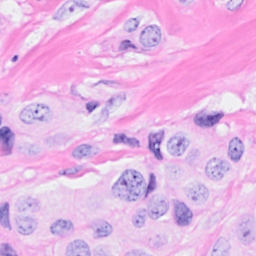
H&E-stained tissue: Breast